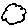
Label: cloud